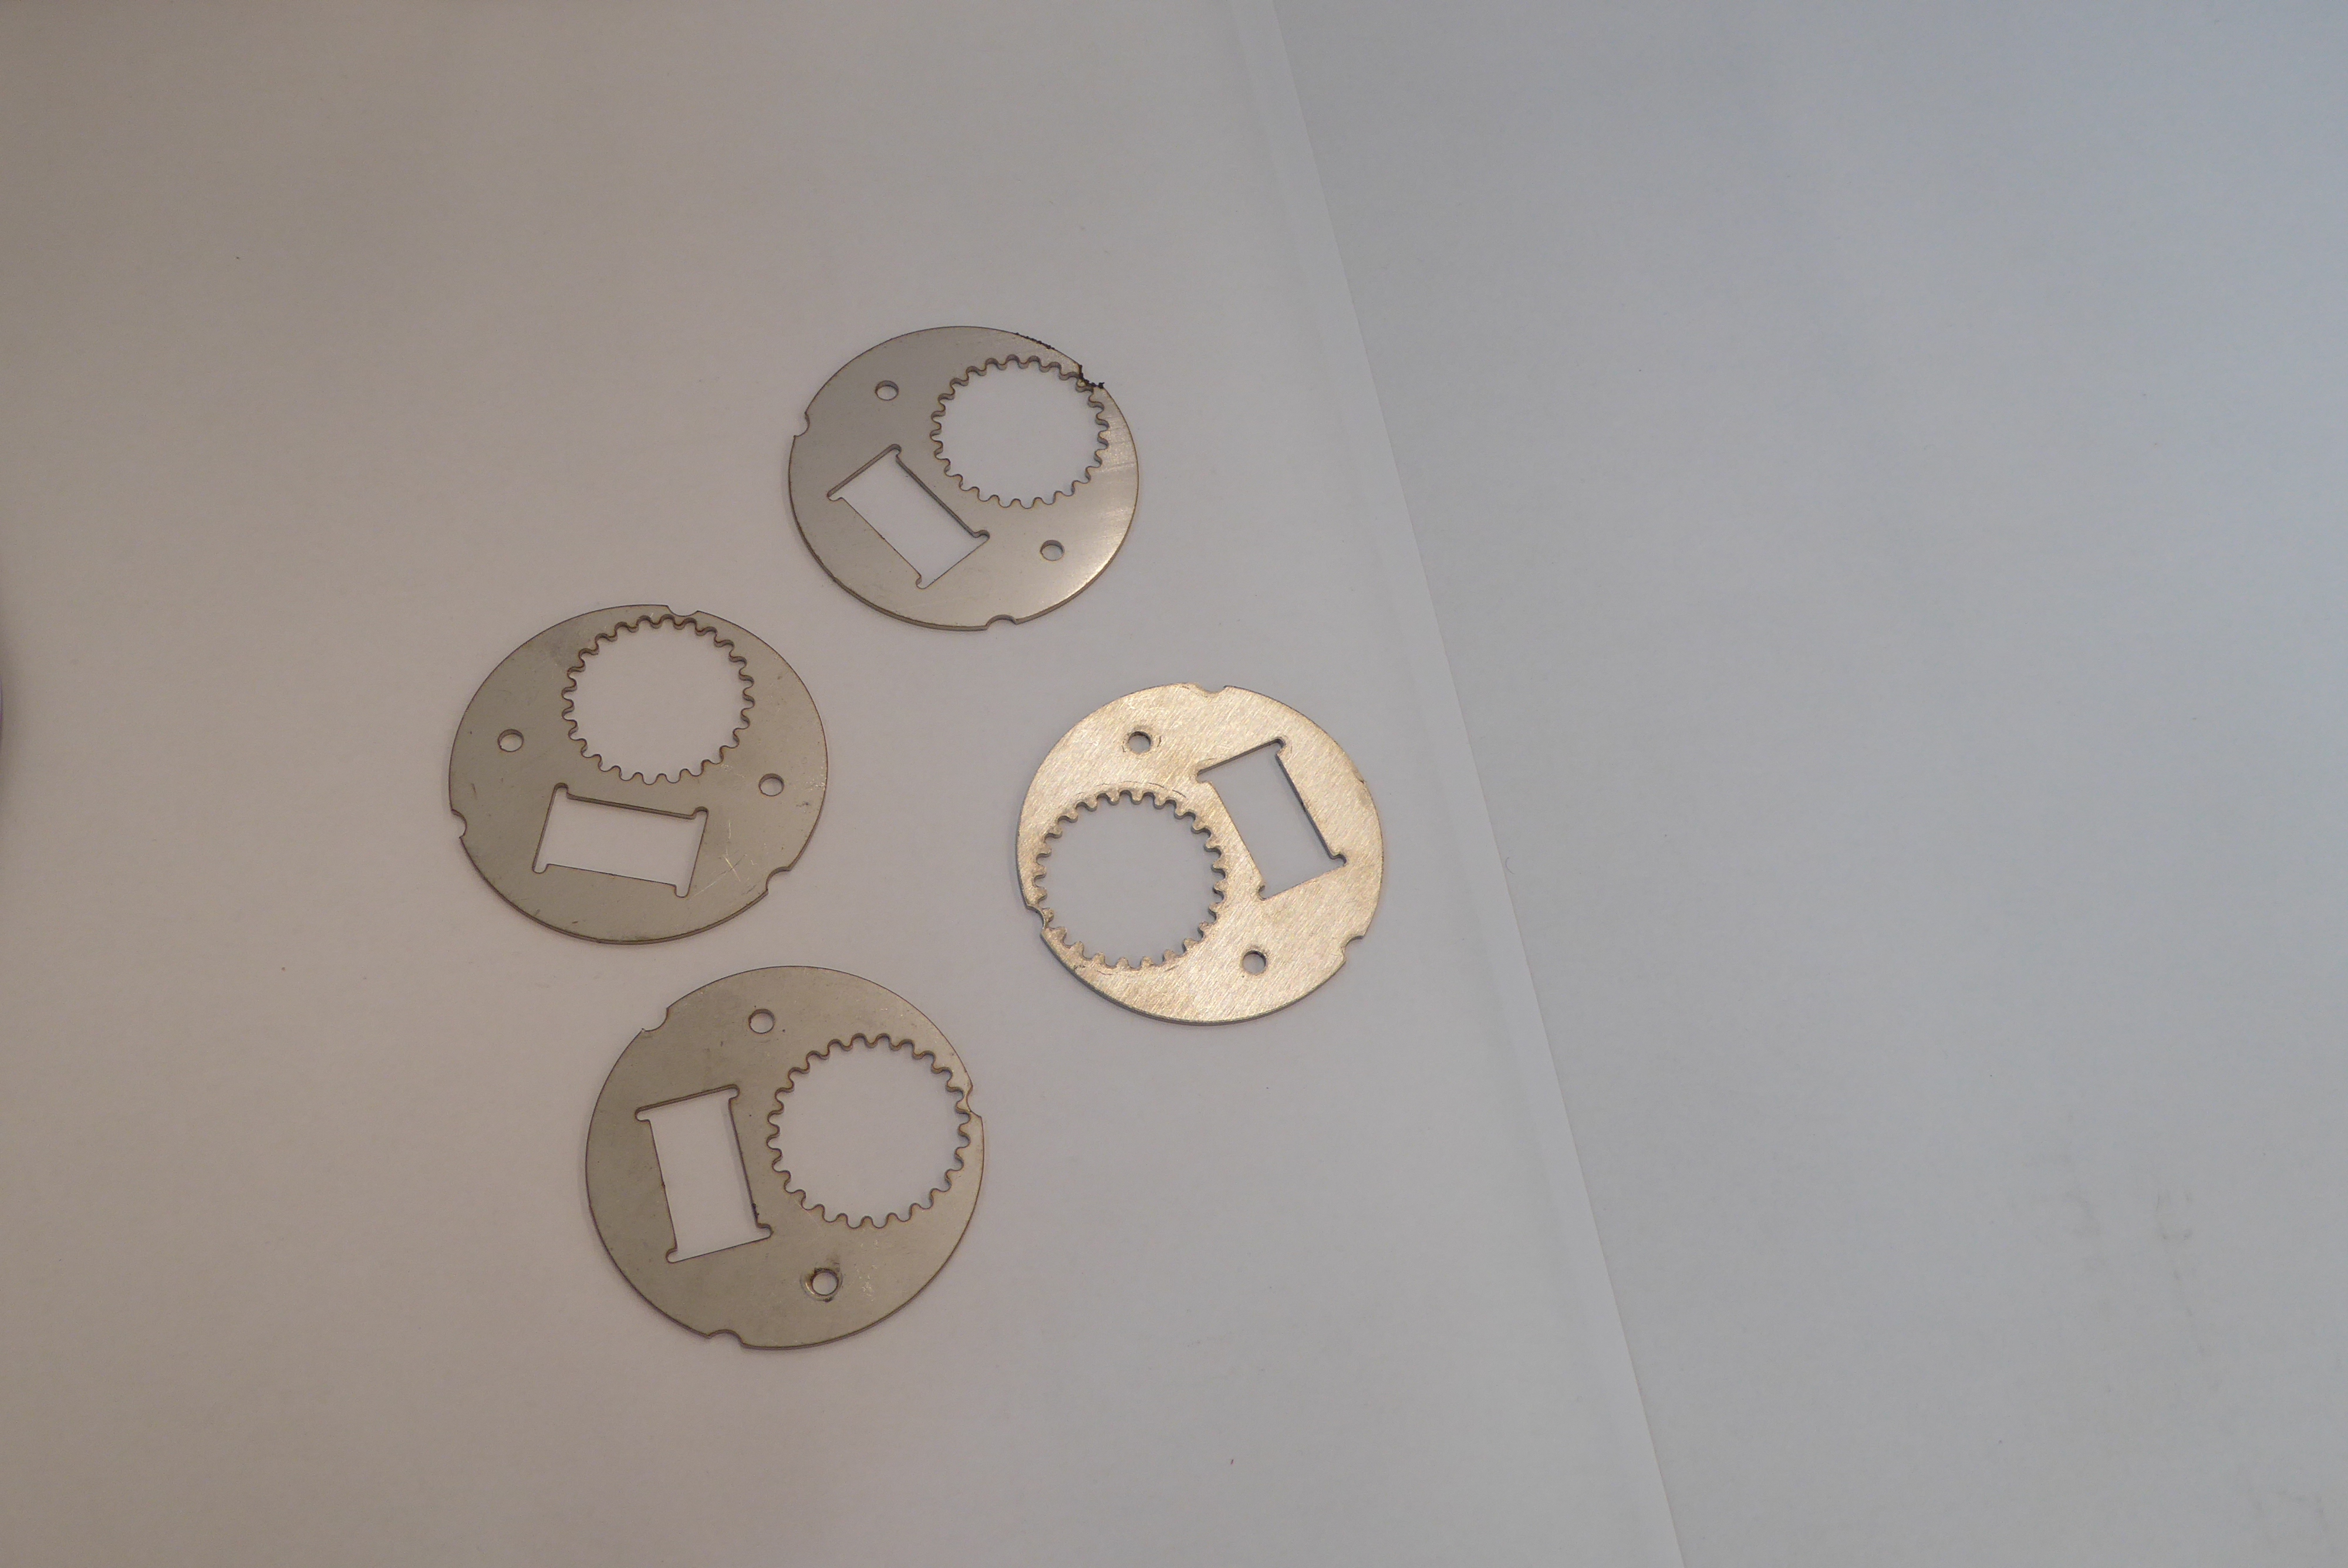
Label: Bottle Opener - Inlay